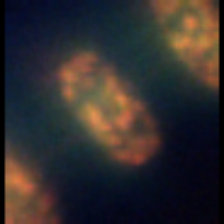
Taxon: Thalassiosira
Group: Diatoms